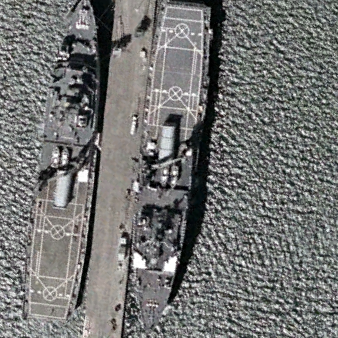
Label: combat